Question: I have the following problem: I have a 'GridView' embedded into a 'ListView'. It has two columns (the first and second ones) which initially have the same values in their cells, but by using other UI elements the user may able to change the value in a cell in the second column. What I want to do is to change the color of cells in the same 'row', when their values differ due to a change from the . Here is the 'ListView' and 'GridView' I am talking about:

Here, the first cells in both "Observation" and "Hidden State" columns should change their colors, indicating a difference in the values. And I have the following 'XAML' code for the List and 'GridViews':
'''
<ListView Grid.Row="6" Margin="10" Name="ObservationsListView" SelectionChanged="ObservationsListView_SelectionChanged_1">
<ListView.View>
<GridView>
<GridViewColumn Header="Observation" Width="122" DisplayMemberBinding="{Binding observationStr}" />
<GridViewColumn Header="Hidden State" Width="122" DisplayMemberBinding="{Binding stateStr}" />
<GridViewColumn Header="Value" Width="122" DisplayMemberBinding="{Binding valueStr}" />
</GridView>
</ListView.View>
</ListView>
'''
What is the easiest way to do that? Simply, something like
'''
GridView.Columns[0].Cell[currentCellIndex].Color = RED
GridView.Columns[1].Cell[currentCellIndex].Color = RED
'''
would do fine for me, but I am aware that things are more complex in 'WPF' due to all the data binding stuff. A short way solution like the above one would be great for my causes here.
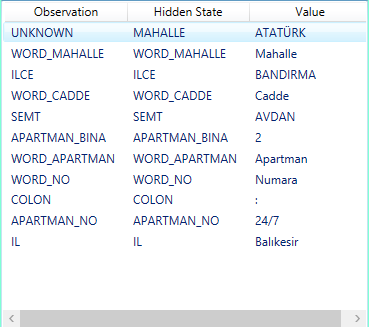
Answer: The easiest thing that you can do is to add another property to your class that has the 'observationStr' and 'stateStr' properties in it. The new property should be of type 'bool' and return 'true' when the values do equal each other and 'false' when they do. Then you can data bind to that property in a 'Trigger' in the grid to update the colour for you:
'''
public bool AreValuesChanged
{
get { return observationStr != stateStr; }
}
'''
Of course, you'd also need to call the 'NotifyPropertyChanged("AreValuesChanged")' method when you update the other two values to make this work:
'''
public string observationStr // repeat for stateStr
{
get { return _observationStr; }
set { _observationStr = value; NotifyPropertyChanged(observationStr);
NotifyPropertyChanged(AreValuesChanged); }
}
'''
For the colour change, you could add a simple 'DataTrigger' into a 'Style' - make sure that this is declared within scope of the 'ListView' control:
'''
<Style TargetType="{x:Type ListViewItem}">
<Style.Triggers>
<DataTrigger Binding="{Binding AreValuesChanged}" Value="True">
<Setter Property="Background" Value="Red" />
</DataTrigger>
</Style.Triggers>
</Style>
'''